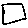
Label: square